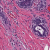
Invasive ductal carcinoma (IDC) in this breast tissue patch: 0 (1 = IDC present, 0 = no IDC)